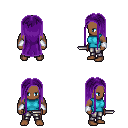
a pixel art fantasy rpg character, male body template, human, dark skin, teal sleeveless shirt, metal pants, purple extra-long hairstyle, white cloth bracers, dagger, four views (front, back, left, right), 2x2 character sprite sheet, small pixel art, hard edges, no anti-aliasing